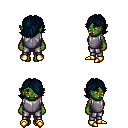
a pixel art fantasy rpg character, female body template, orc, green skin, steel chest armor, metal pants, raven swoop hairstyle, gold boots, four views (front, back, left, right), 2x2 character sprite sheet, small pixel art, hard edges, no anti-aliasing